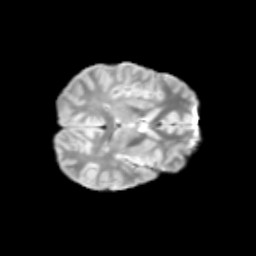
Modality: T2w
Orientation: axial
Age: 11
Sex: male
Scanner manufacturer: siemens
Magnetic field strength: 3 T
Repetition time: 3.8 s
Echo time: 0.07 s